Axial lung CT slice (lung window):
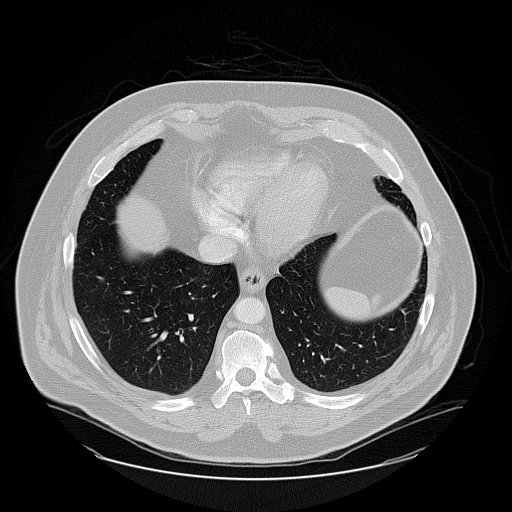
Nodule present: no